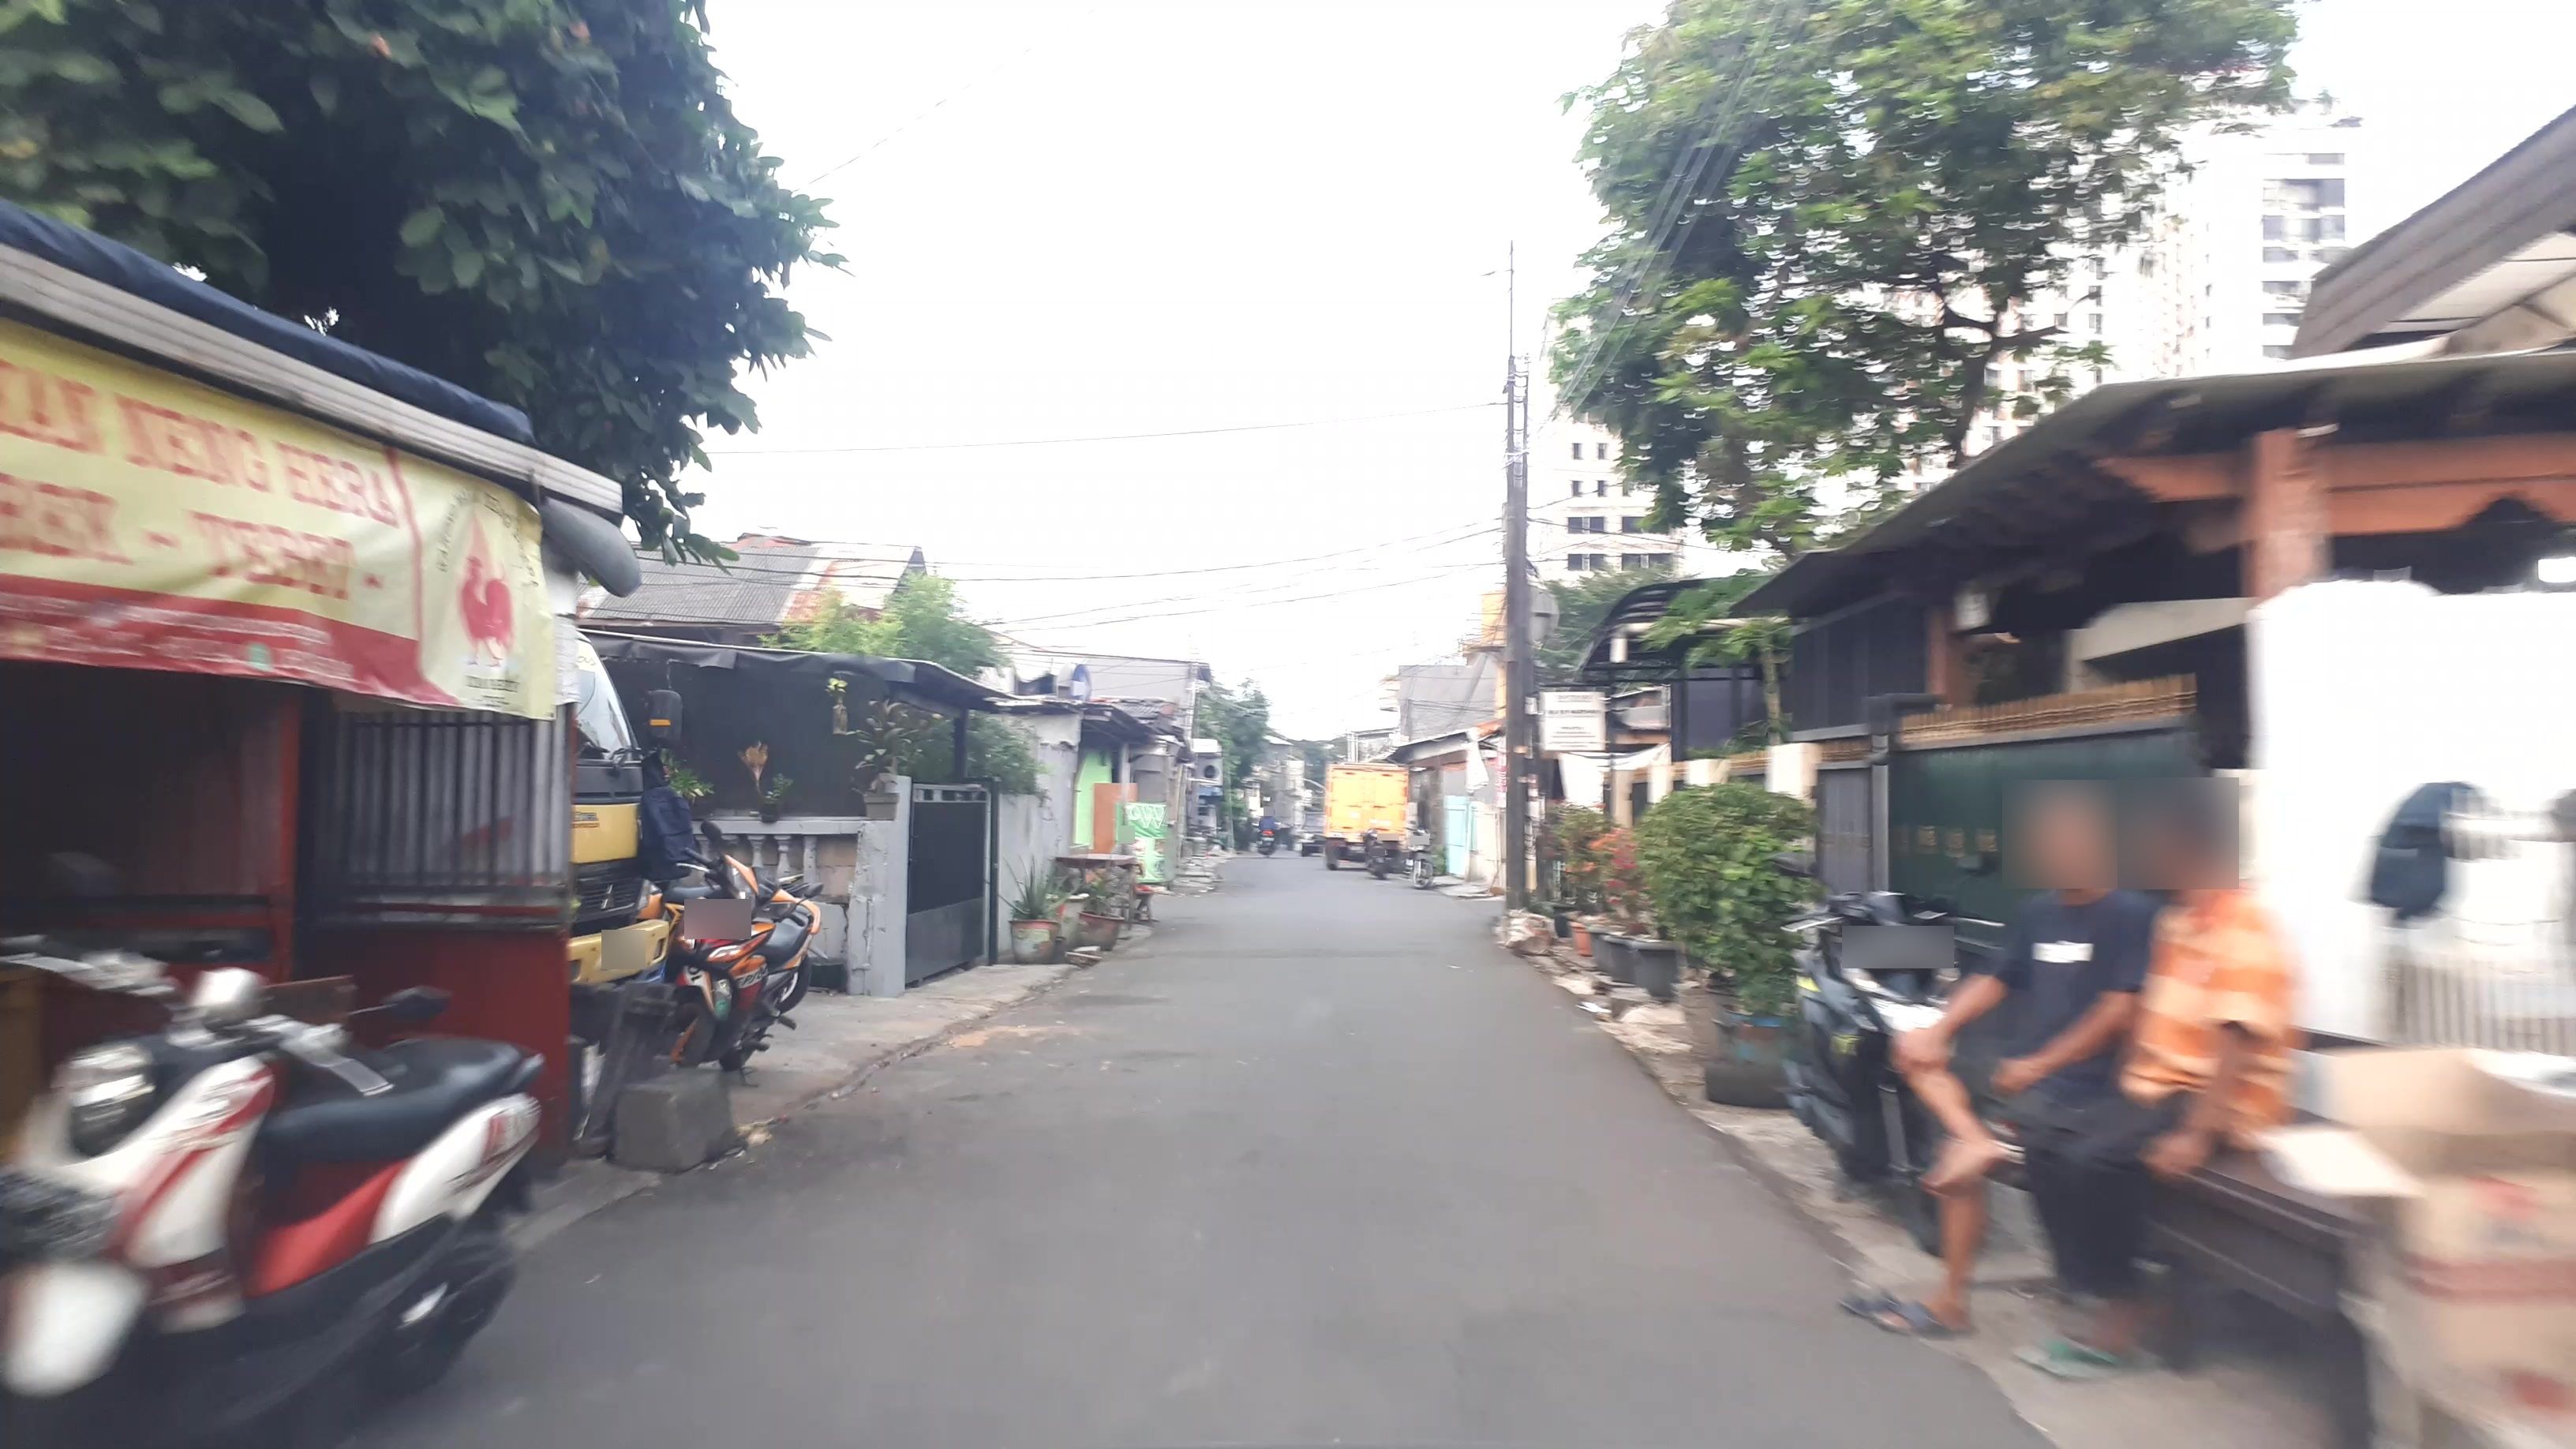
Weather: clear
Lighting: day
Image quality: slightly poor
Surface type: walking surface
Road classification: tertiary
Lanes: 1
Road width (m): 4
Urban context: urban centre
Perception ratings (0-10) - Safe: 3.86, Lively: 5.84, Beautiful: 2.33, Boring: 1.65, Depressing: 2.69, Wealthy: 4.53